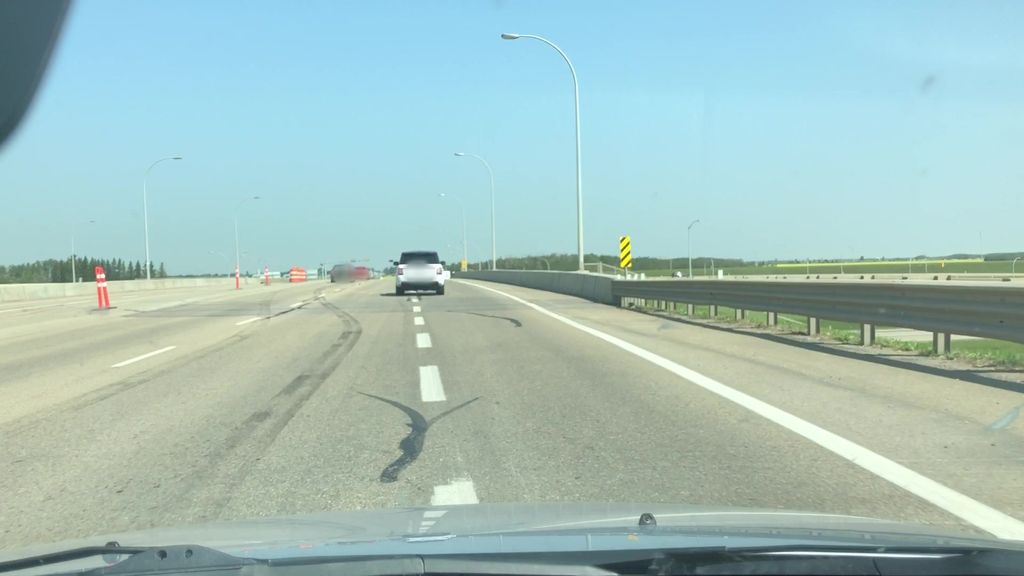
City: edmonton